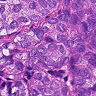
Metastatic tissue present: yes